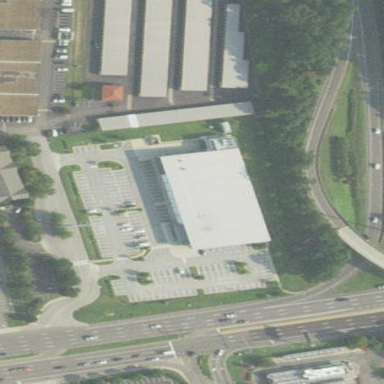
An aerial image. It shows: Supermarket located in building.